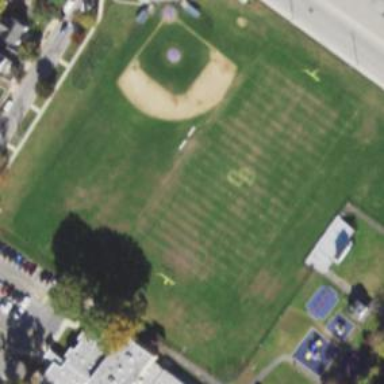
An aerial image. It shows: Baseball pitch for leisure land.